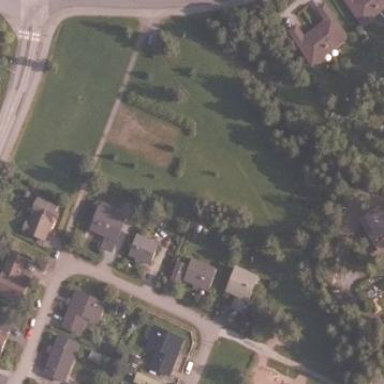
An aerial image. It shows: Park.